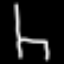
Label: chair